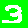
Digit: 3